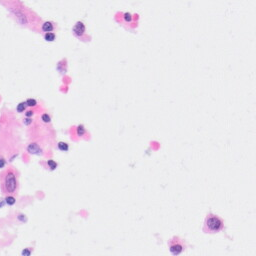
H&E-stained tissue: Kidney